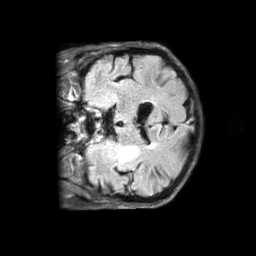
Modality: FLAIR
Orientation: coronal
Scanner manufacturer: philips
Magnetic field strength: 1.5 T
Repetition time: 6 s
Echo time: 0.1026 s